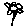
Label: flower